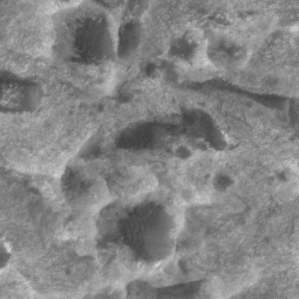
Label: non_frost